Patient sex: M
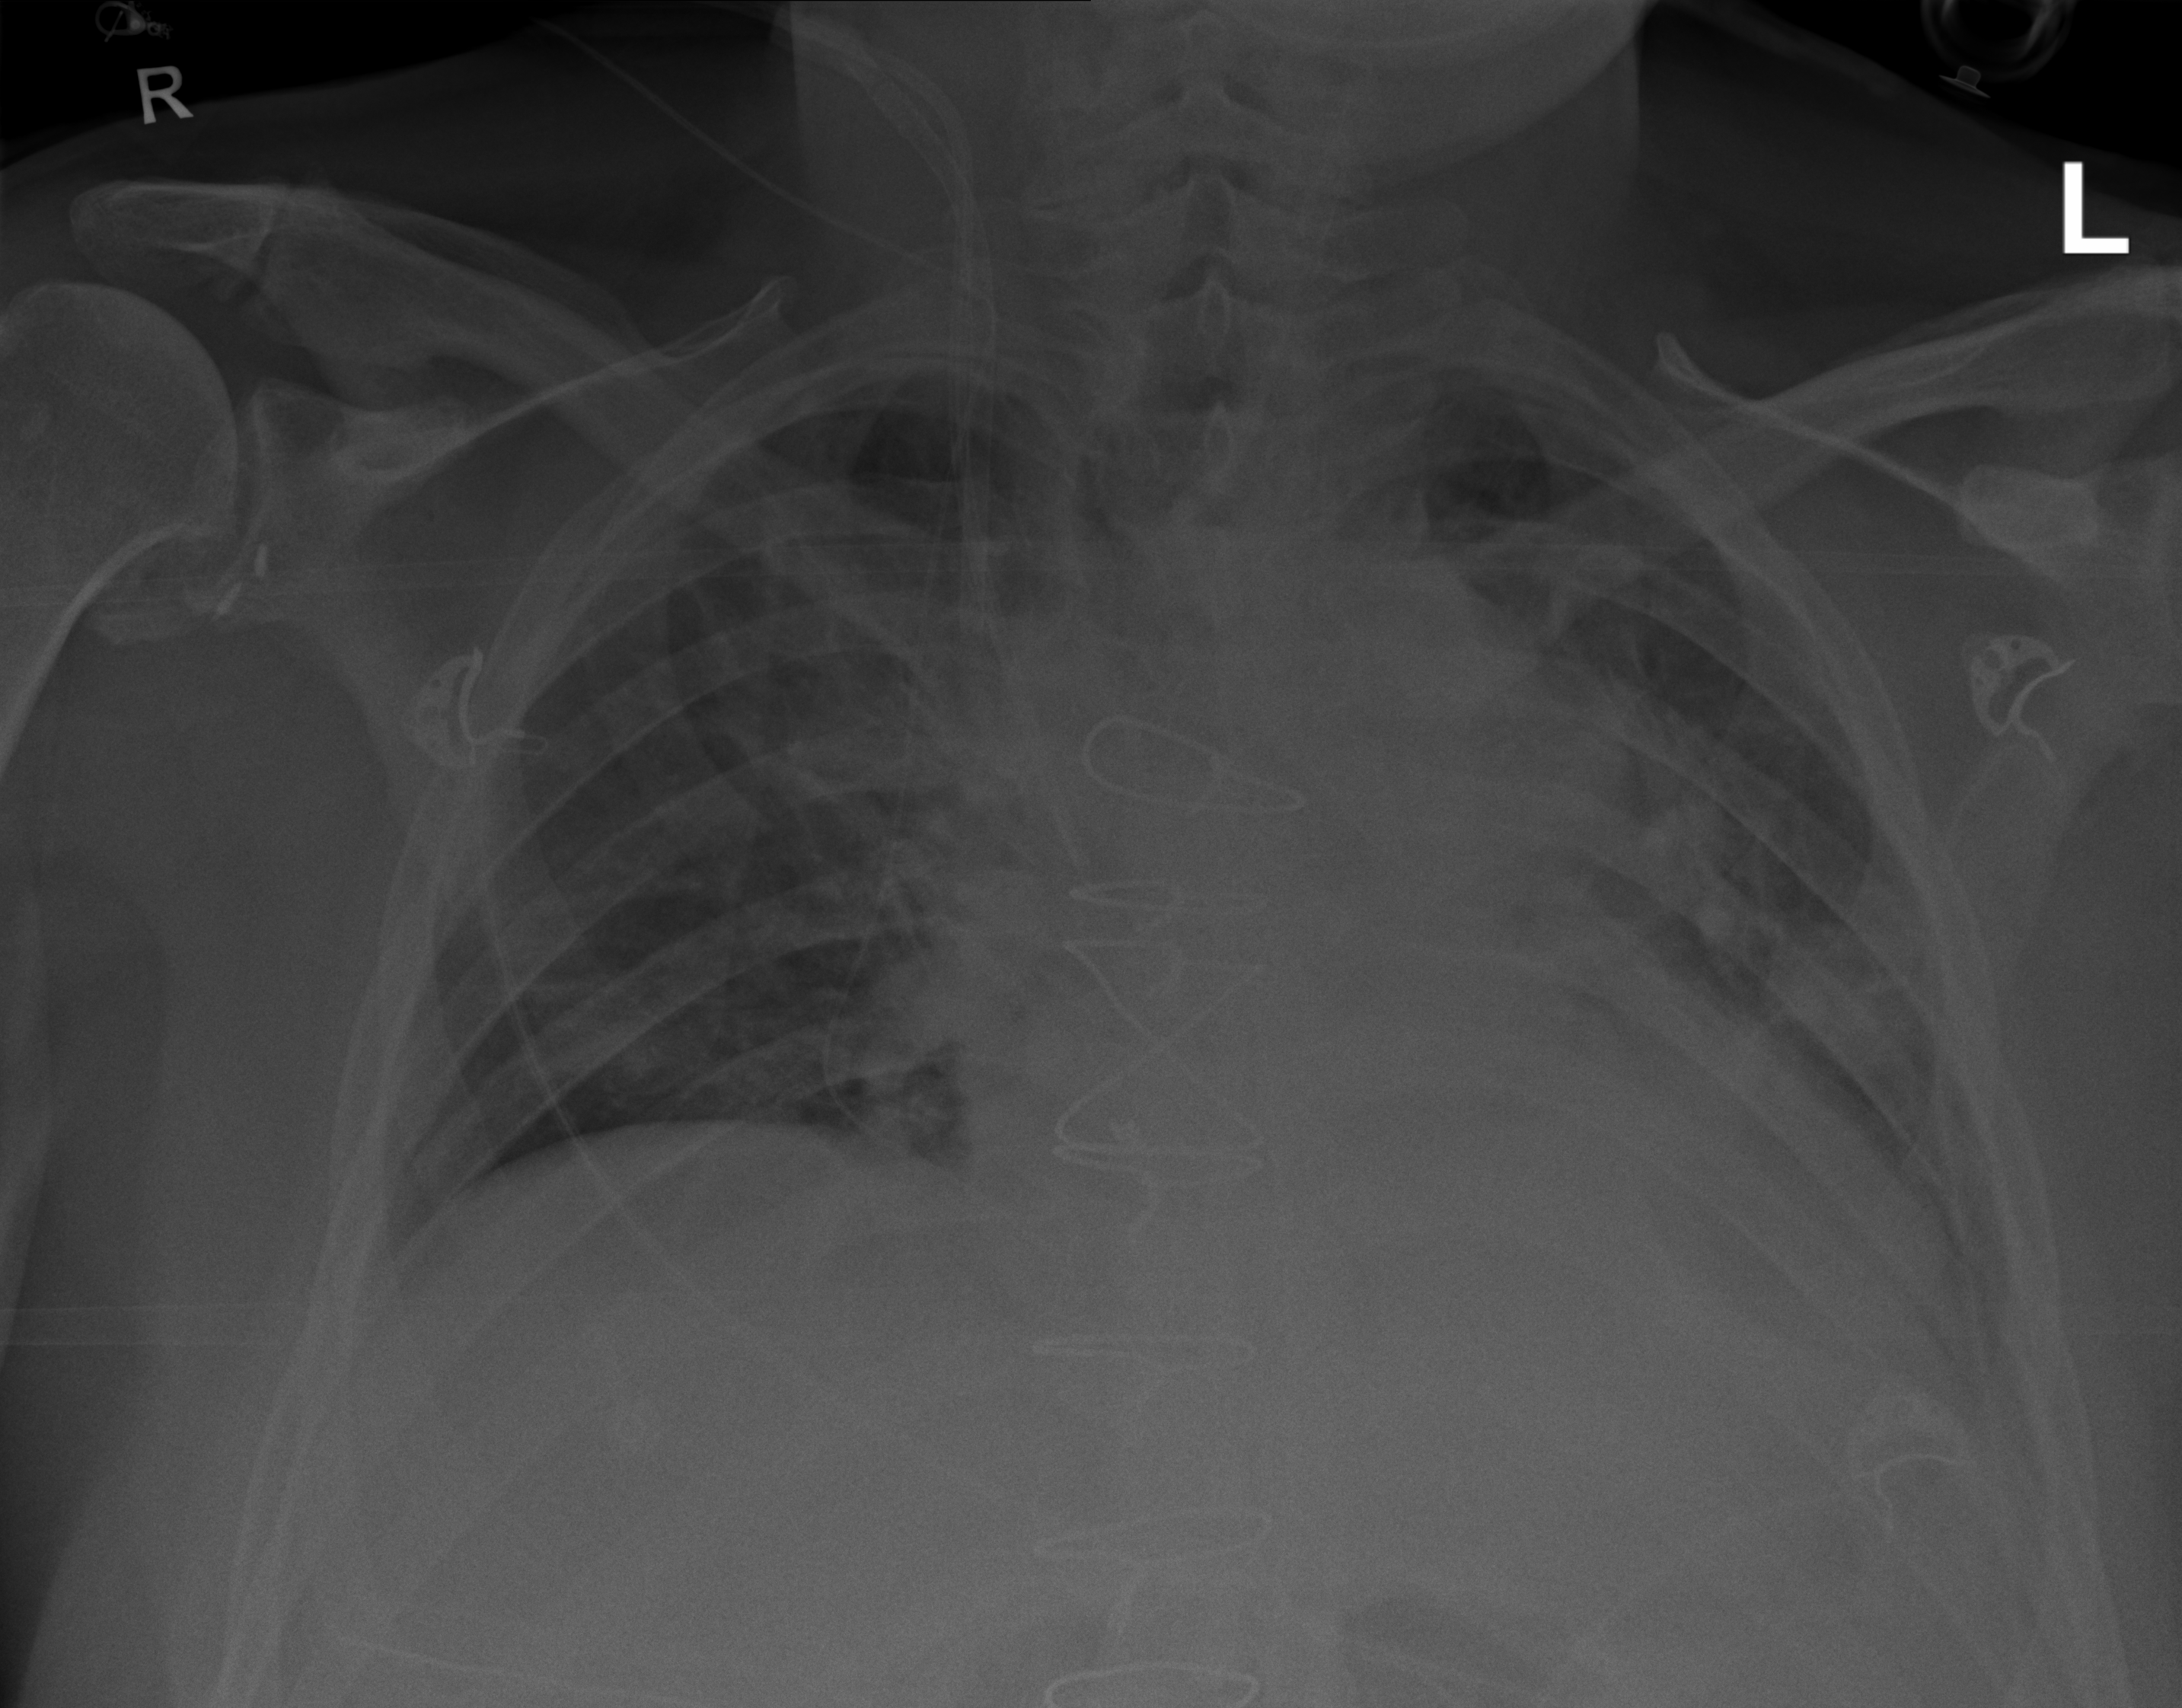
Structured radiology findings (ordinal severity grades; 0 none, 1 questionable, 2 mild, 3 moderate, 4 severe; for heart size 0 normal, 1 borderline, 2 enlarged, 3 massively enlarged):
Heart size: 2
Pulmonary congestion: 3
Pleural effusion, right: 0
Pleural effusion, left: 2
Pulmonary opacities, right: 0
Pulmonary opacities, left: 3
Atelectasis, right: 2
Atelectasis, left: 3